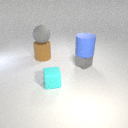
large brown rubber cylinder to the left of small cyan rubber cube